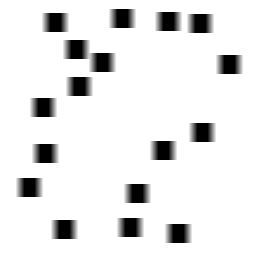
Squares: 17
Triangles: 0
Stars: 0
Total shapes: 17